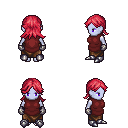
a pixel art fantasy rpg character, female body template, dark elf, purple skin, maroon tunic, robe skirt, ruby red loose hair, metal gloves, metal boots, four views (front, back, left, right), 2x2 character sprite sheet, small pixel art, hard edges, no anti-aliasing